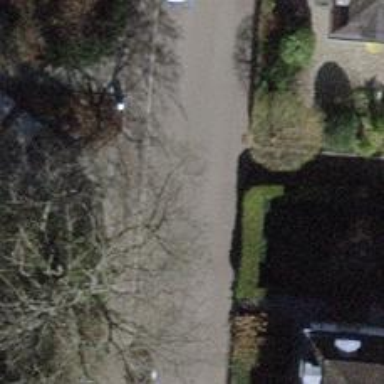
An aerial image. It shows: Residential road with asphalt surface. There is opposite cycleway.